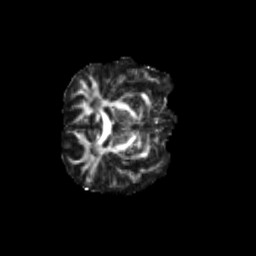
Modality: FA
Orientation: axial
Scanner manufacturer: siemens
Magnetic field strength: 3 T
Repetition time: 9.2 s
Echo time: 0.084 s